Question: I'm trying to add an external service reference in a C# .Net 4.0 project where the service wsdl contains a type called "System", which results in something like this:

As you can see, everywhere in Reference.cs where the "System" namespace is referenced, it instead believes it to be this System class instead, resulting in errors all over the place.
What would be the best way of resolving this naming issue?
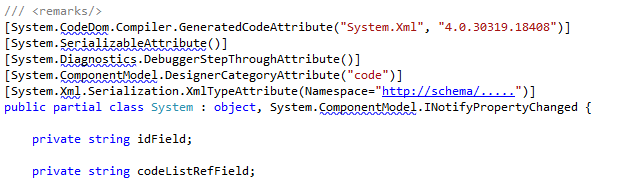
Answer: You can rename the generated 'System' class (and all references to it) in the Reference.cs file, then <URL>serialized properly.
You'll of course lose these changes when you regenerate the proxy.